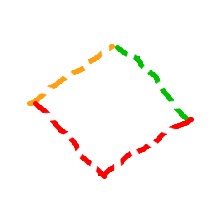
Shape: rhombus